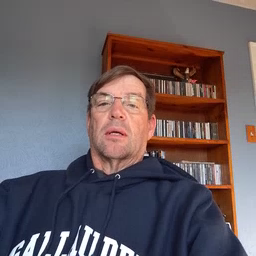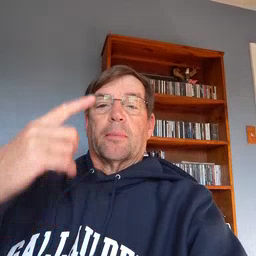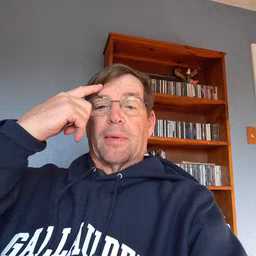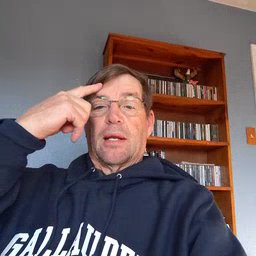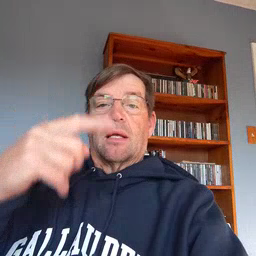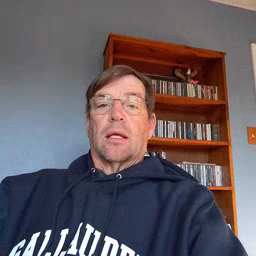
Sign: penny